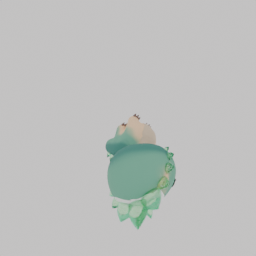
Label: animals